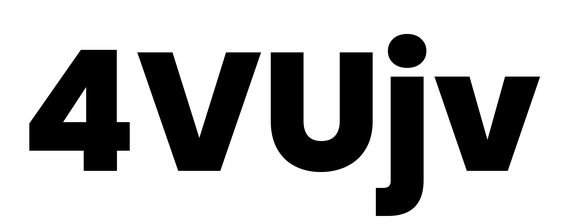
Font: Poppins-ExtraBold